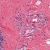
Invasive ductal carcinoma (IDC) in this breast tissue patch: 0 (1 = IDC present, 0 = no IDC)